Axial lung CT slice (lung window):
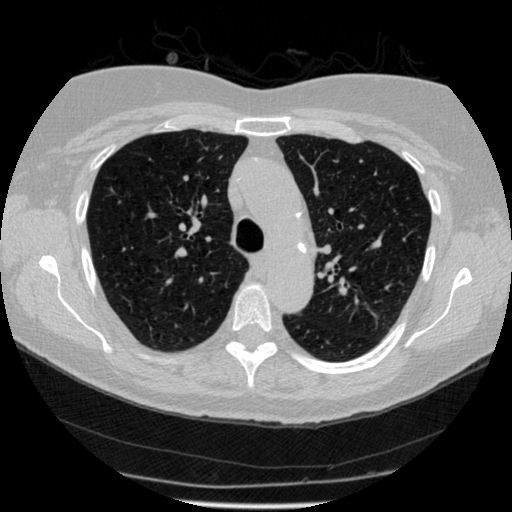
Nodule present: no